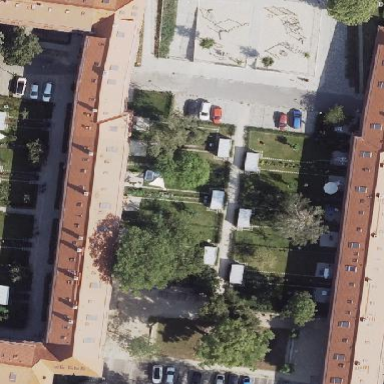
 designed for leisure activities on land."